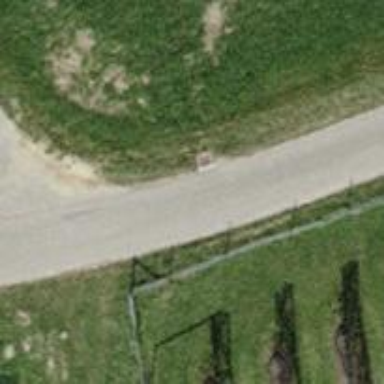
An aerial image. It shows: Unclassified road.